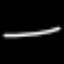
Label: line